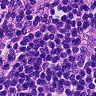
Metastatic tissue present: no